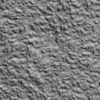
Label: not_dusty